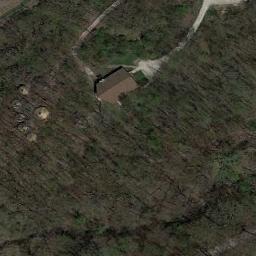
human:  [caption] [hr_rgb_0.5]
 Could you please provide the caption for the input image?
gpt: A gray house and many trees in a sparse residential area .

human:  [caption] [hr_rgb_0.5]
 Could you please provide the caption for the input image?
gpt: There are several houses among the lush woods .

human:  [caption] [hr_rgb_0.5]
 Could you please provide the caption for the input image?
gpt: The sparse residential is on the bare land next to some trees and a road .

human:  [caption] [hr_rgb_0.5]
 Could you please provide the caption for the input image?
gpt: There are many trees beside the sparse residential .

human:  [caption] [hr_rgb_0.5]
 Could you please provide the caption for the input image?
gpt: A sparse residential area with a brown building on the green meadow .